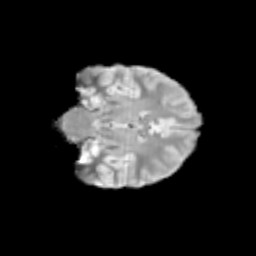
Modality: T2w
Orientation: coronal
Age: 11
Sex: female
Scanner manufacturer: siemens
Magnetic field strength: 3 T
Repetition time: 3.8 s
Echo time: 0.07 s